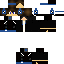
A male human skin with dark skin, wearing brown long hair dressed in a blue hoodie and blue pants, featuring a closed mouth.